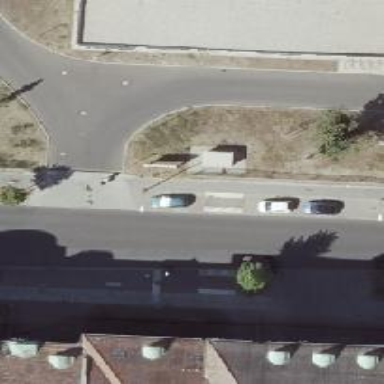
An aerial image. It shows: Public transport stop position.